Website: apple
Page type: address-validator
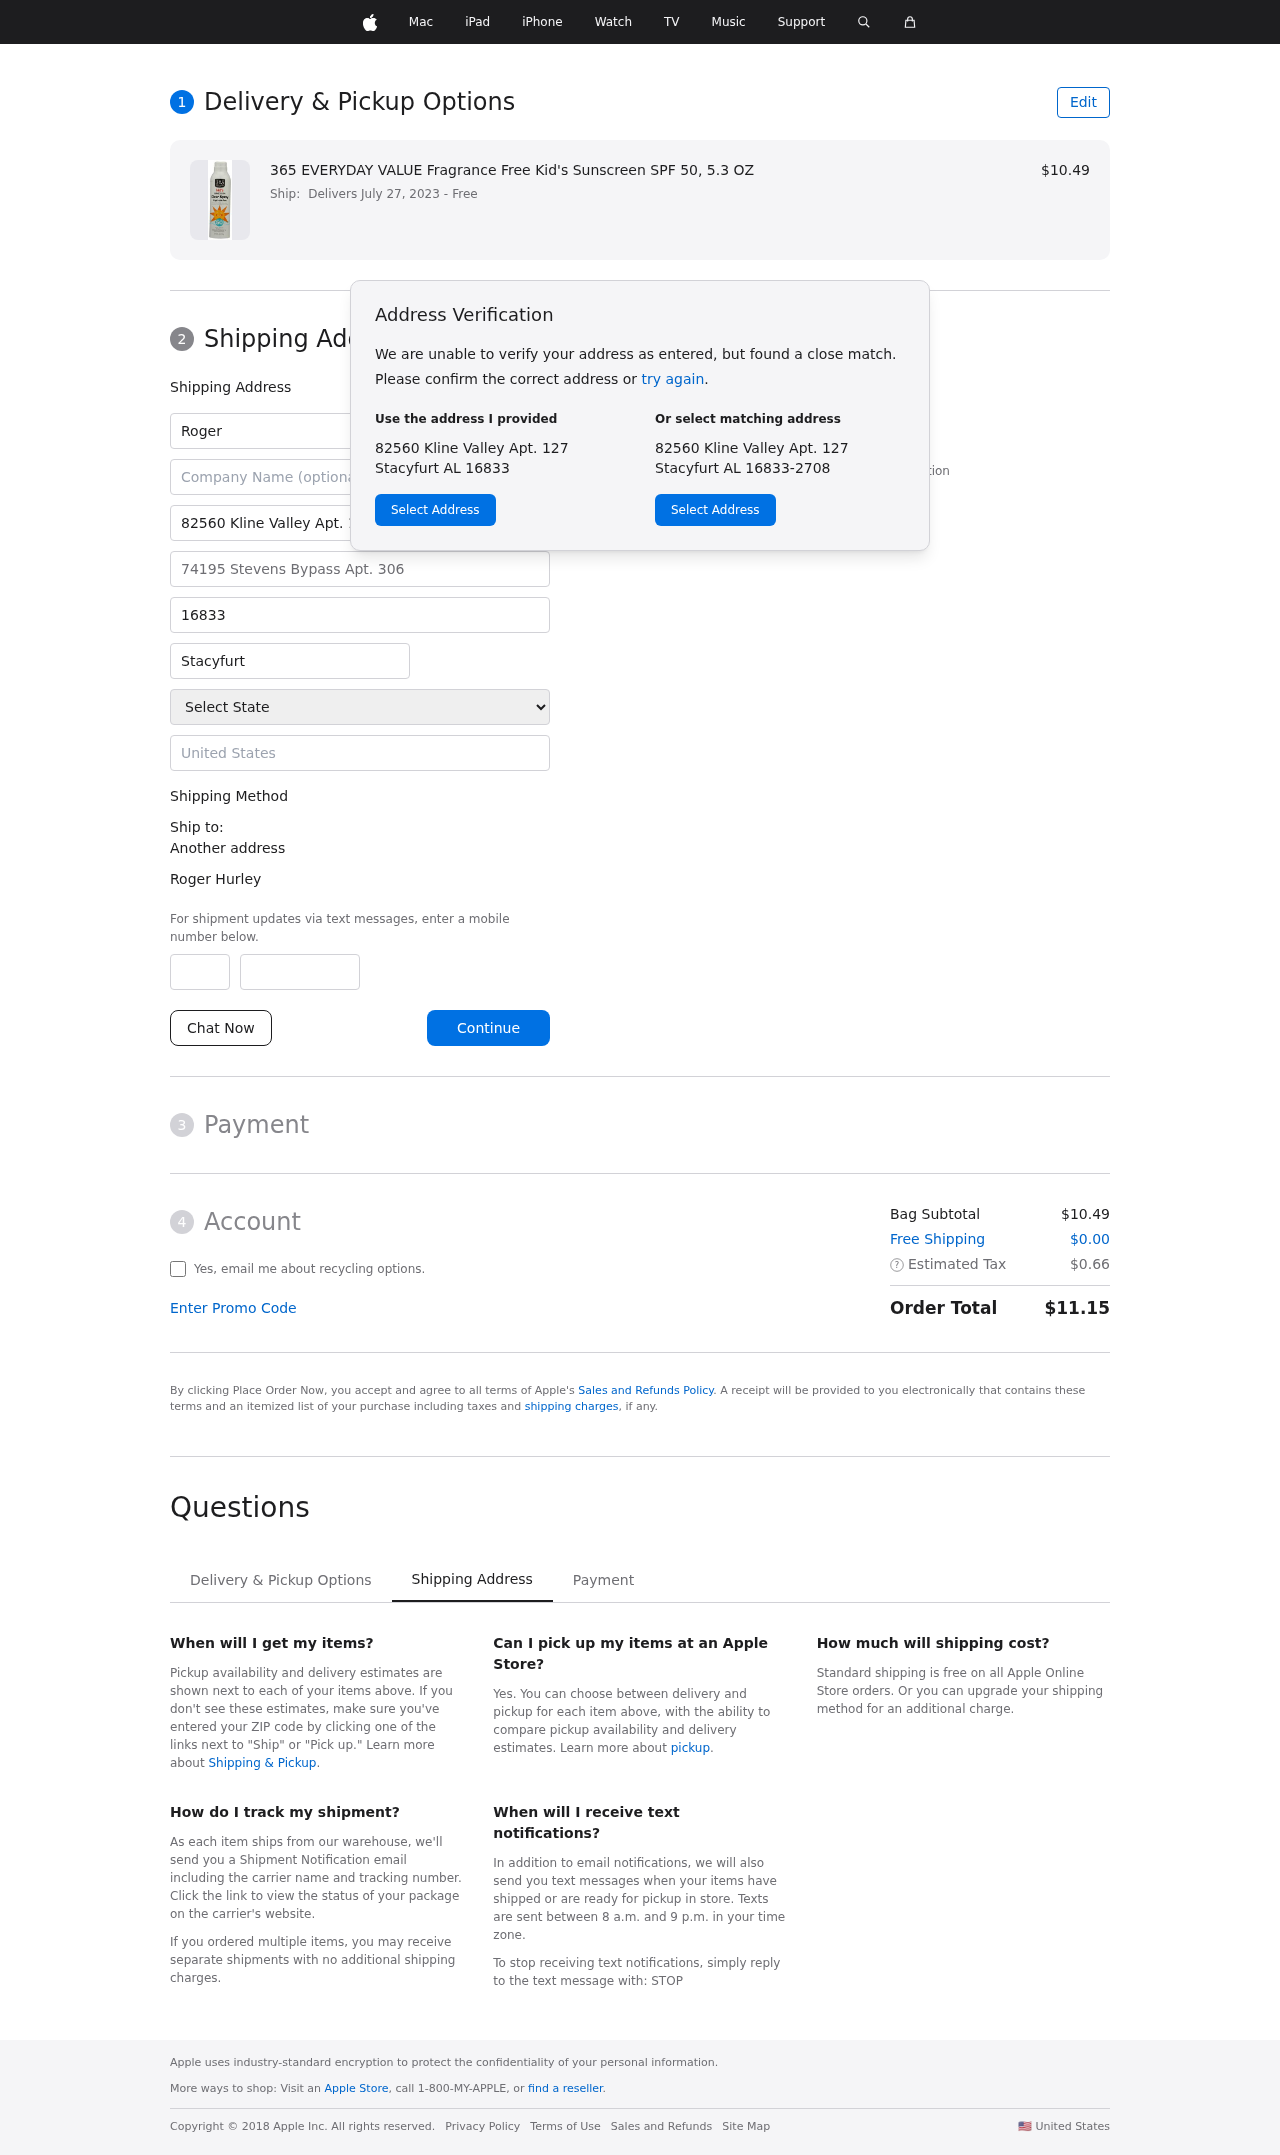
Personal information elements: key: PII_CITY
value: Stacyfurt
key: PII_COUNTRY
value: United States
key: PII_FIRSTNAME
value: Roger
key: PII_FULLNAME
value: Roger Hurley
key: PII_LASTNAME
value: Hurley
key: PII_PHONE_AREA
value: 477
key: PII_PHONE_SUFFIX
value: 4160
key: PII_POSTCODE
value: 16833
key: PII_STATE
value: Alabama
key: PII_STREET
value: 82560 Kline Valley Apt. 127
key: PII_STREET2
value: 74195 Stevens Bypass Apt. 306
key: PII_CITY_STATE_ZIP
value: Stacyfurt AL 16833
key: PII_STATE_ABBR
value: AL
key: PII_POSTCODE_FULL
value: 16833
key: PII_POSTCODE_NUMERIC
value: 16833
Product elements: key: PRODUCT1_NAME
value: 365 EVERYDAY VALUE Fragrance Free Kid's Sunscreen SPF 50, 5.3 OZ
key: PRODUCT1_PRICE
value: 10.49
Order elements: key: ORDER_DELIVERY_DATE
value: Delivers July 27, 2023
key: ORDER_SUBTOTAL
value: $10.49
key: ORDER_SHIPPING_COST
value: $0.00
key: ORDER_TAX
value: $0.66
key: ORDER_TOTAL
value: $11.15